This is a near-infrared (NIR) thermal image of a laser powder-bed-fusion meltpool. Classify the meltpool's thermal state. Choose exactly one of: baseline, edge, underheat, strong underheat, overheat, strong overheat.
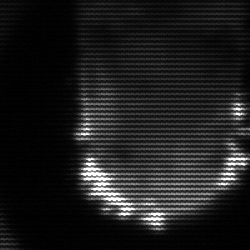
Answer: baseline